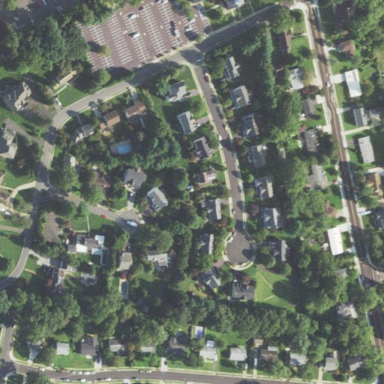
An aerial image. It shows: Residential area composed of single-family homes.